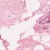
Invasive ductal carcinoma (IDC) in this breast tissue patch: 0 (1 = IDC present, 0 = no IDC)